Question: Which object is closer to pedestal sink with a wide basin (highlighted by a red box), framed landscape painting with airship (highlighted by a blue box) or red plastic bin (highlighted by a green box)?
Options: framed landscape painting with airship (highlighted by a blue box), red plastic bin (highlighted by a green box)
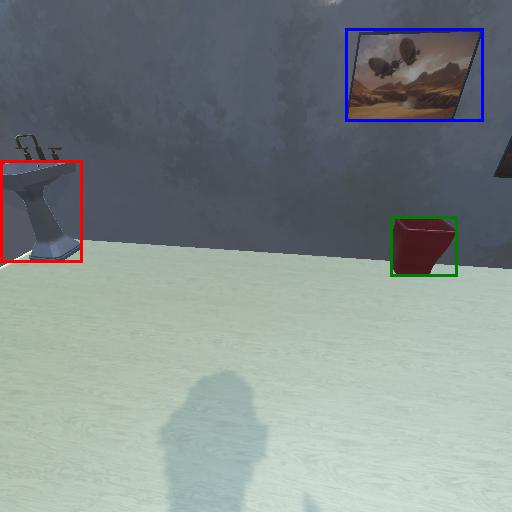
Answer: framed landscape painting with airship (highlighted by a blue box)